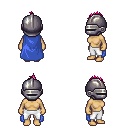
a pixel art fantasy rpg character, female body template, human, tanned skin, blue cape, white pants, pink mohawk hairstyle, metal helm, four views (front, back, left, right), 2x2 character sprite sheet, small pixel art, hard edges, no anti-aliasing